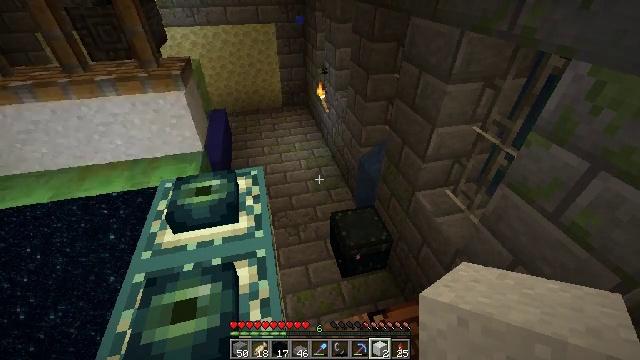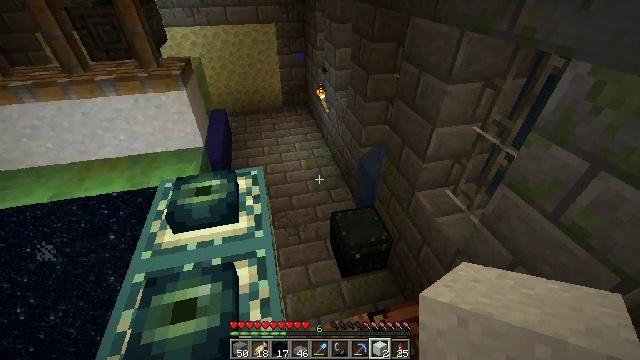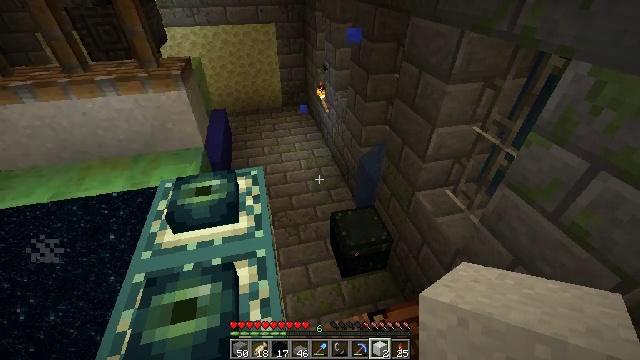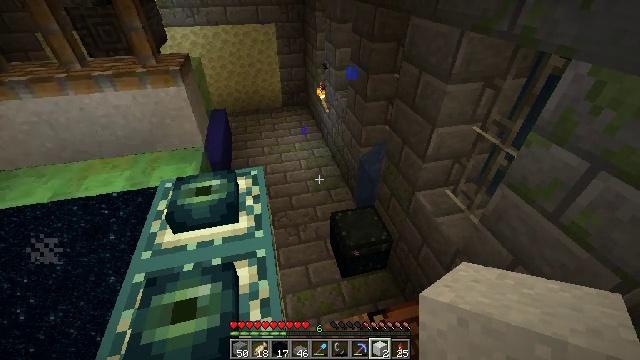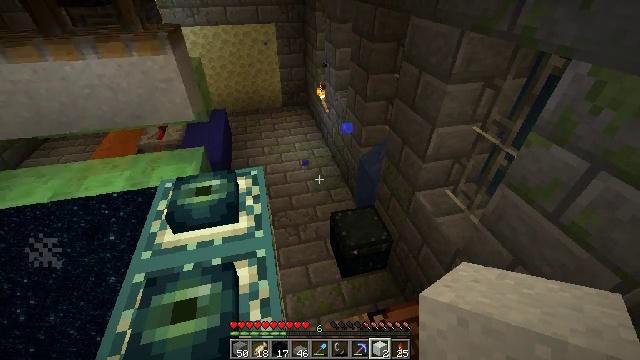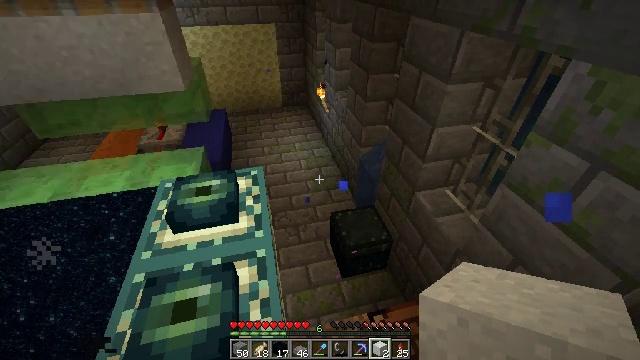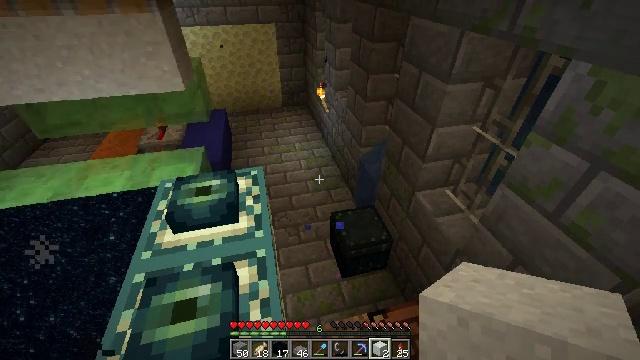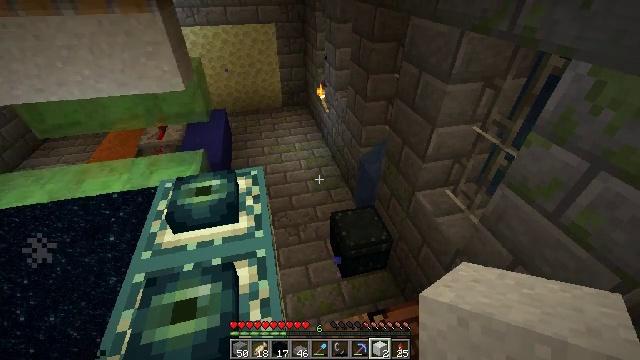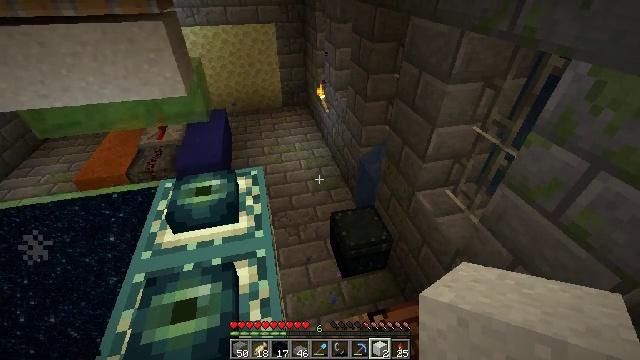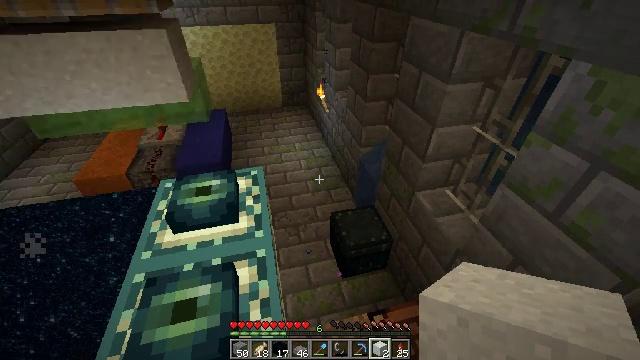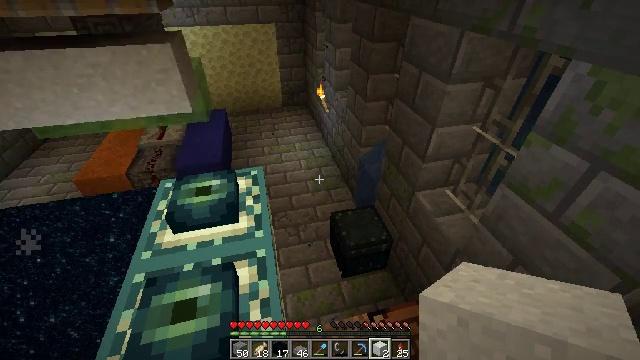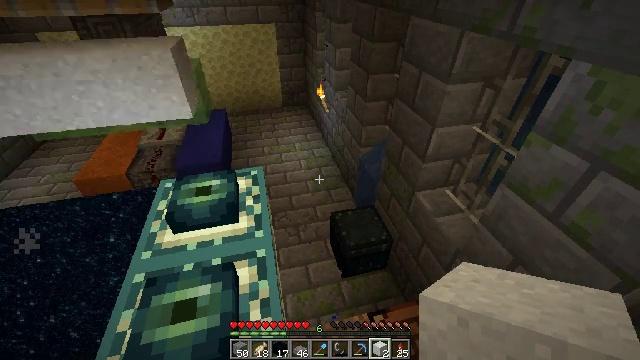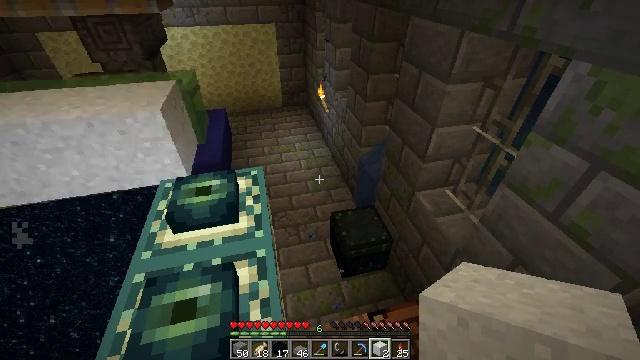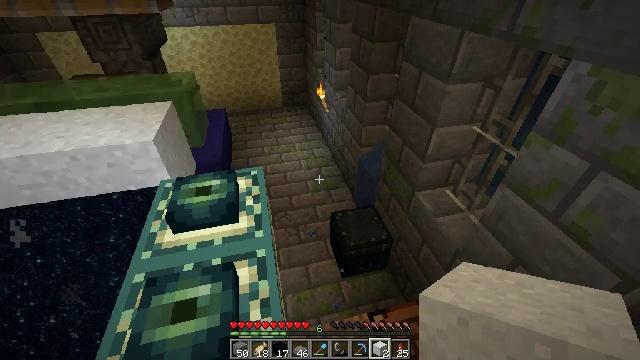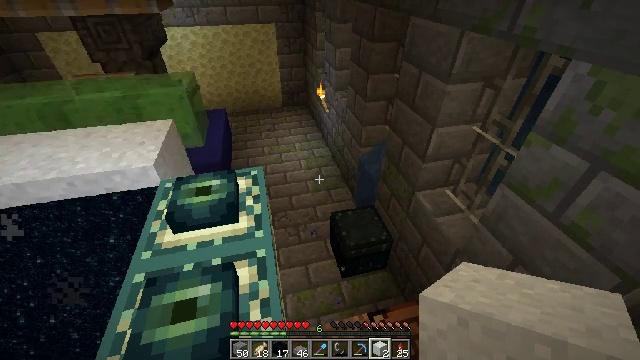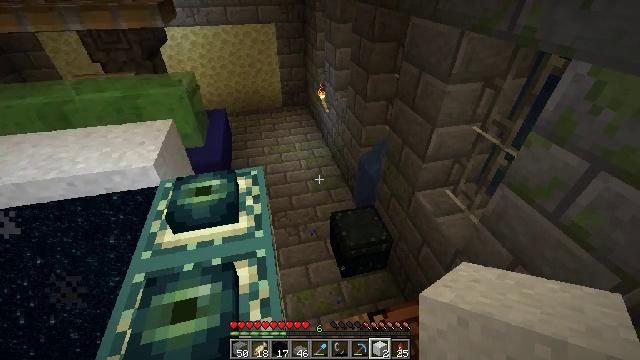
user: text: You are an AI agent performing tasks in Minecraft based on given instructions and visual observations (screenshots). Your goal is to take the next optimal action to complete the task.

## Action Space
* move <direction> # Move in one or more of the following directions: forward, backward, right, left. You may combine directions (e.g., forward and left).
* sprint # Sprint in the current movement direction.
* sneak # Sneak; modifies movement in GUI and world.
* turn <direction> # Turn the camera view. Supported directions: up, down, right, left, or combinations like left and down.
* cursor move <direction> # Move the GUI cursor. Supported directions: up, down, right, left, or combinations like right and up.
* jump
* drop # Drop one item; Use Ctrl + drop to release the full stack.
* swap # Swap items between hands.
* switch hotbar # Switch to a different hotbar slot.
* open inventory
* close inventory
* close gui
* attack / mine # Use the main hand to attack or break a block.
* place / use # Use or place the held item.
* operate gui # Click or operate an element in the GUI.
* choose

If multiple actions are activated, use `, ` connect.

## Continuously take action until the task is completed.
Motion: motion action
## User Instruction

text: Attack the white concrete powder to mine it.
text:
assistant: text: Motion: no_op
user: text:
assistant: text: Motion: no_op
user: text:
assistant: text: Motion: no_op
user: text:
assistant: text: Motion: no_op
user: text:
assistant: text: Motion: no_op
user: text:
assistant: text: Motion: no_op
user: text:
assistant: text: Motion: no_op
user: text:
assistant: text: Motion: no_op
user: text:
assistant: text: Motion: no_op
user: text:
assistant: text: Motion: no_op
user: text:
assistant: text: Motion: no_op
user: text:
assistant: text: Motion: no_op
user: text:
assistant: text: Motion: no_op
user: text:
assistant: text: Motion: no_op
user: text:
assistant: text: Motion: no_op
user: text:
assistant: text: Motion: no_op
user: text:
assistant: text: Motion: no_op
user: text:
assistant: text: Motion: no_op
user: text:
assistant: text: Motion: no_op
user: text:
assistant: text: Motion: no_op
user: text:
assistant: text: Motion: no_op
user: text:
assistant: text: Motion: no_op
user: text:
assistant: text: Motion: no_op
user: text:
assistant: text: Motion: no_op
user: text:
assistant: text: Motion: no_op
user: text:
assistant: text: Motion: no_op
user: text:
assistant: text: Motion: no_op
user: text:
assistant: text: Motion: no_op
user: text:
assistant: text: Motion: no_op
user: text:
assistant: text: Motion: no_op